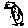
Label: bird